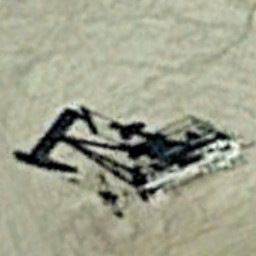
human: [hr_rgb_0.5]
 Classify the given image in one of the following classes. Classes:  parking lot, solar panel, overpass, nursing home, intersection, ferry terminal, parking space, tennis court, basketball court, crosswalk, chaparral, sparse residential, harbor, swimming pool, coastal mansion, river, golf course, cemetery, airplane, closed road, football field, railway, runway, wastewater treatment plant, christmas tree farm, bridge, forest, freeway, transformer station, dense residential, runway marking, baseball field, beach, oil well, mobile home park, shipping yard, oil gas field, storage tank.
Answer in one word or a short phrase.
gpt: oil well